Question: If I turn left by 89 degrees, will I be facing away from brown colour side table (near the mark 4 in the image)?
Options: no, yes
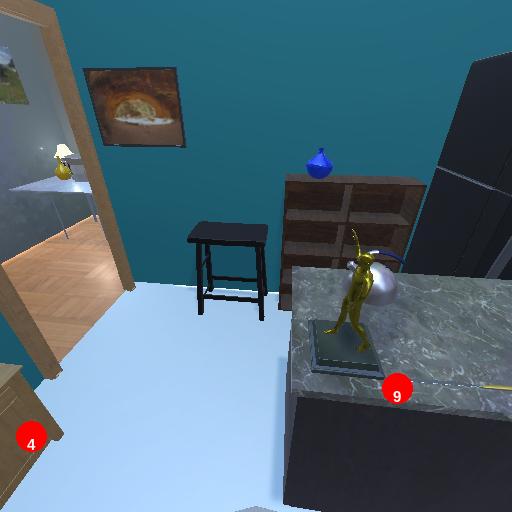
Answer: no